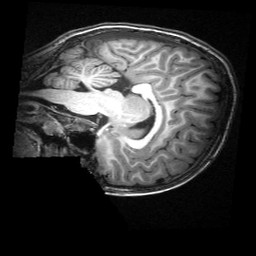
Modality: T1w
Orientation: sagittal
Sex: female